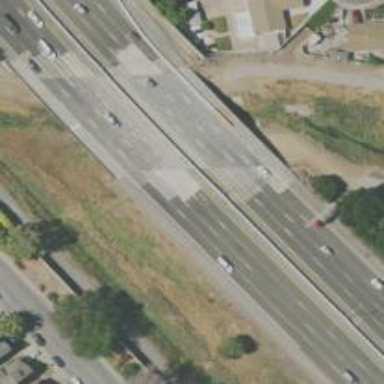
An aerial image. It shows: Motorway bridge.